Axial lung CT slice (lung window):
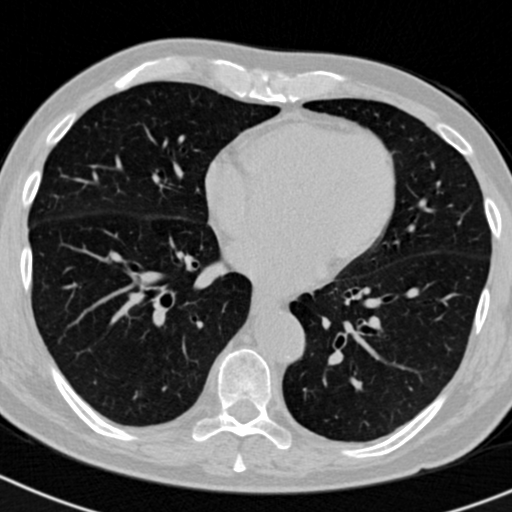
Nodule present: no